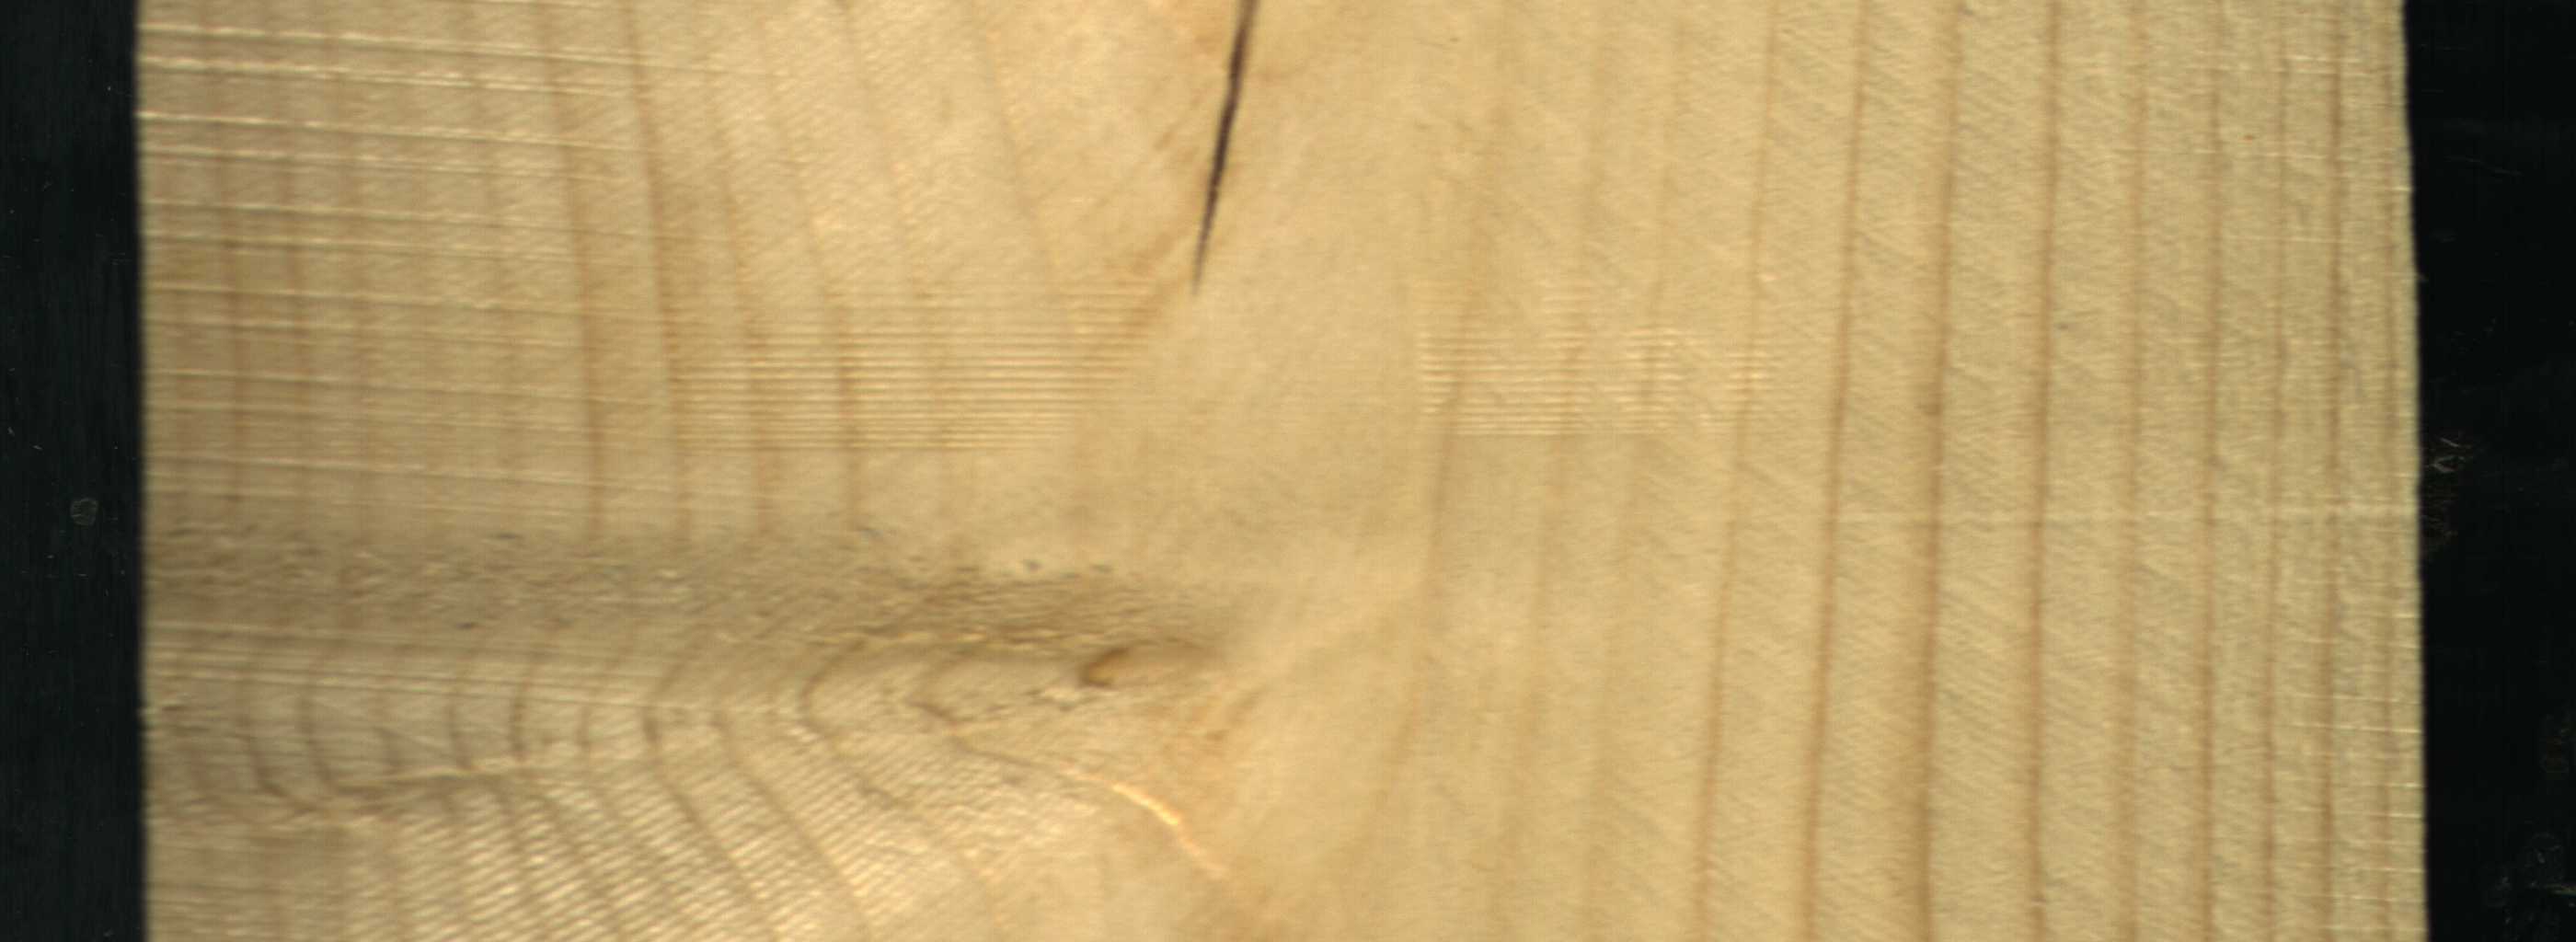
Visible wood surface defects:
Crack